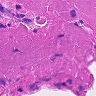
Metastatic tissue present: no